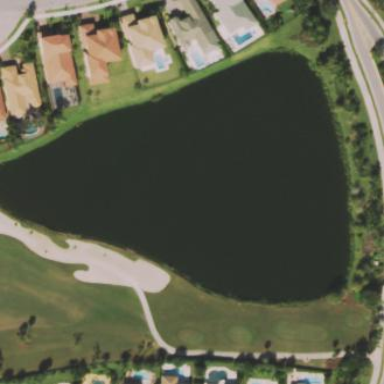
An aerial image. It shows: Water hazard in golf course. The hazard is natural water feature.